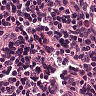
Metastatic tissue present: no